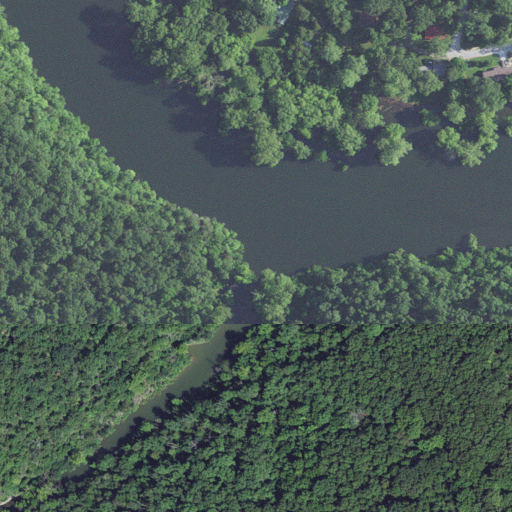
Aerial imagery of valley in Missouri named Gallion Hollow containing deciduous forest, open water, open development, medium intensity development, grassland, and mixed forest